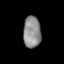
Tissue: prostate
Cell type: T cells
Senescence score: 0.7012
Nuclear area (px): 543
Mean DAPI intensity: 141.291